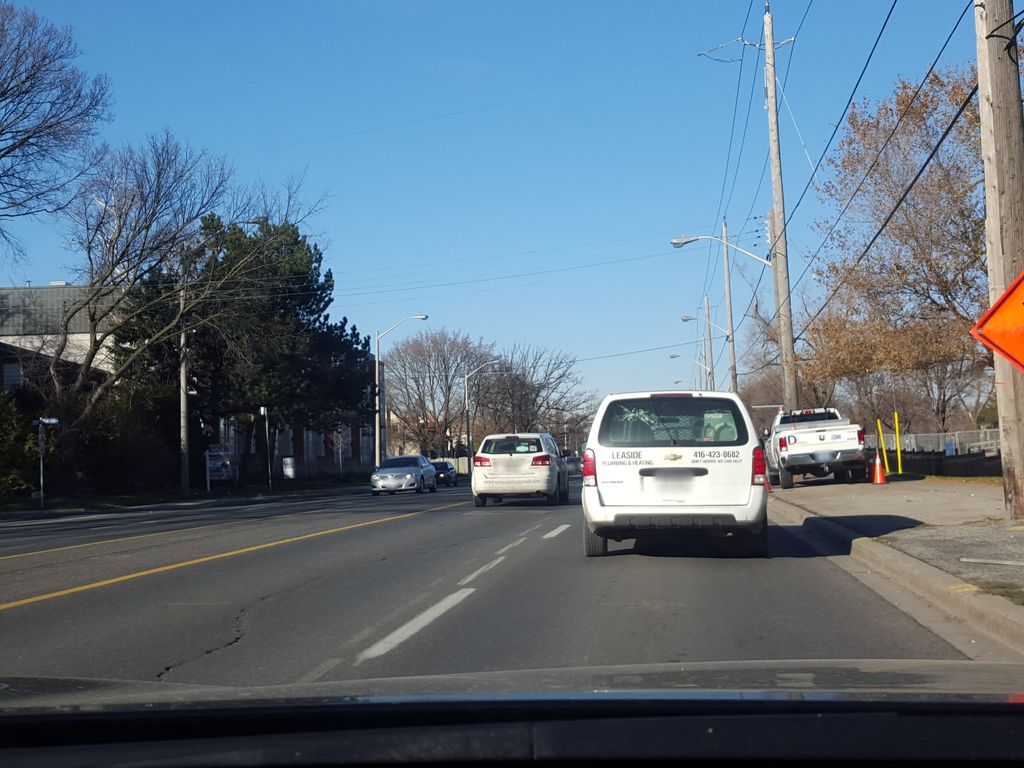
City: toronto